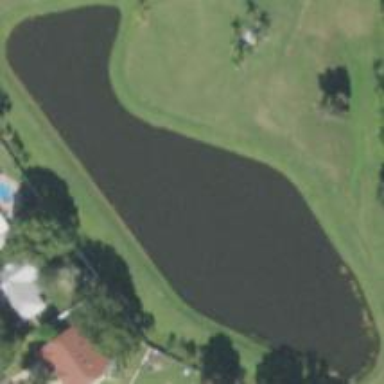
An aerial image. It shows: Peaceful pond surrounded by nature.